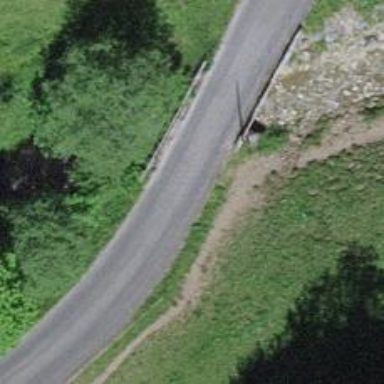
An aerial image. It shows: Residential road with bridge.